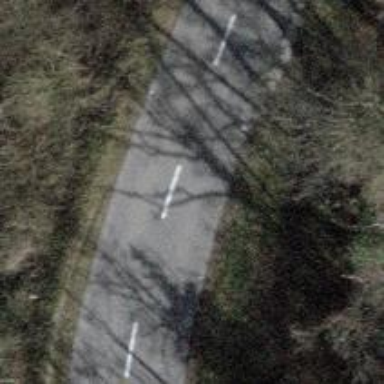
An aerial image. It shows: Asphalt road classified as tertiary.